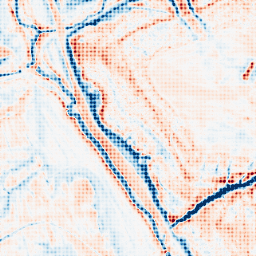
Category: edge_preserving
Decomposition family: anisotropic_diffusion
Decomposition parameters: iterations: 50
kappa: 100
gamma: 0.2
Upsampling method: sinc_blackman
Upsampling parameters: scale: 8
kernel_size: 8
Upsampling scale: 8